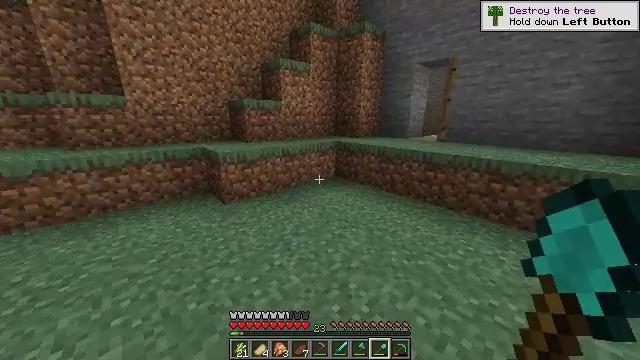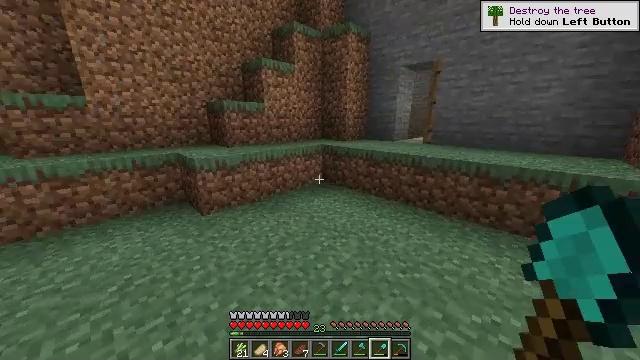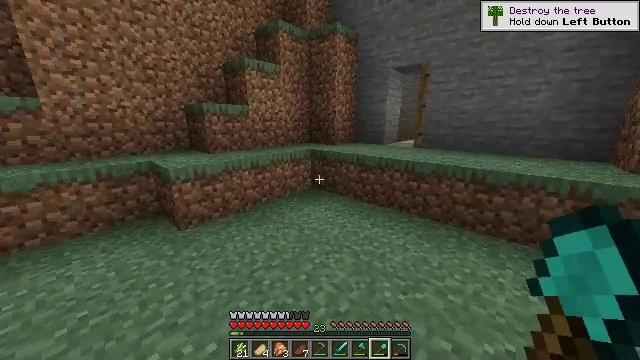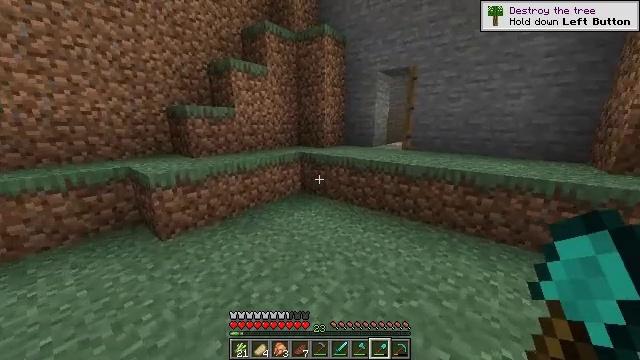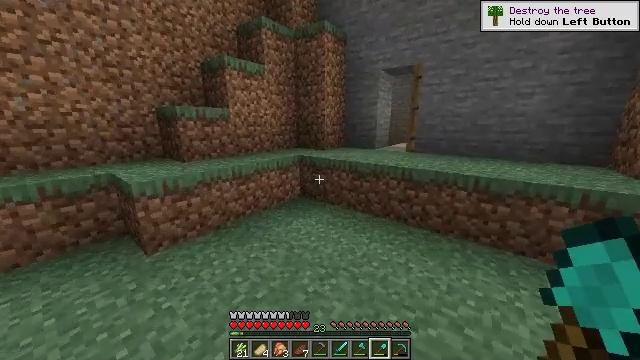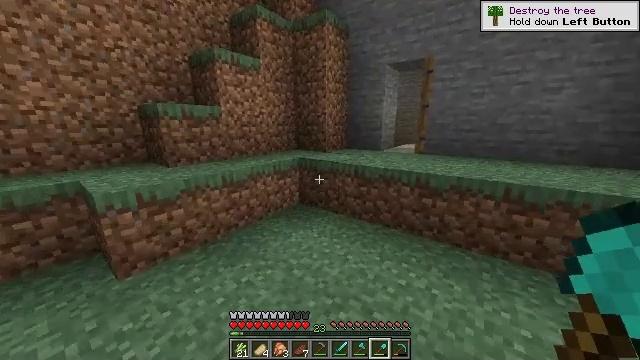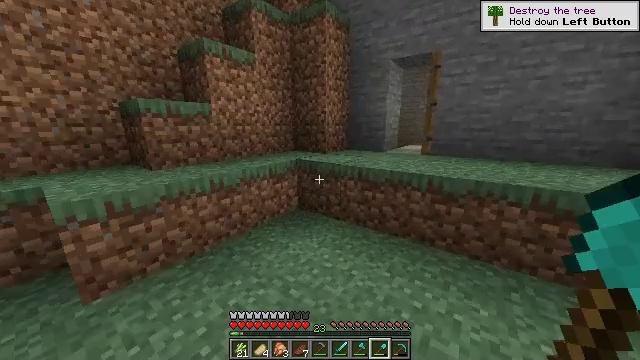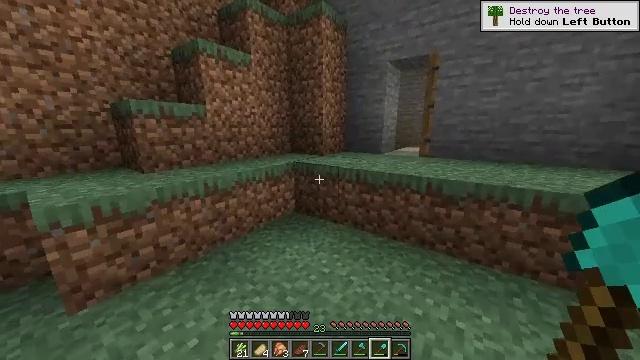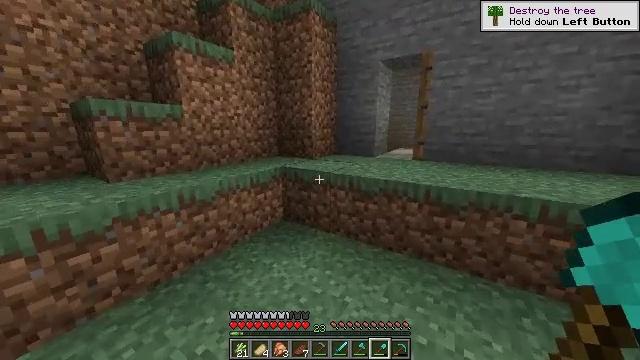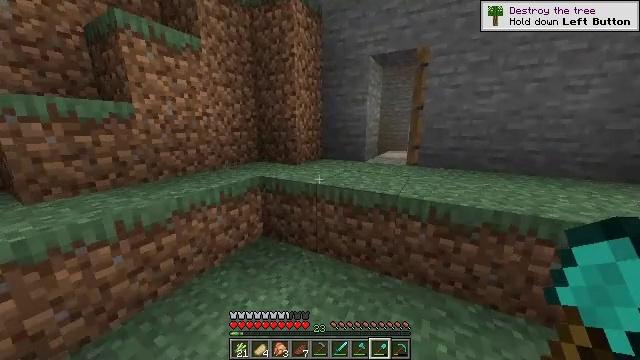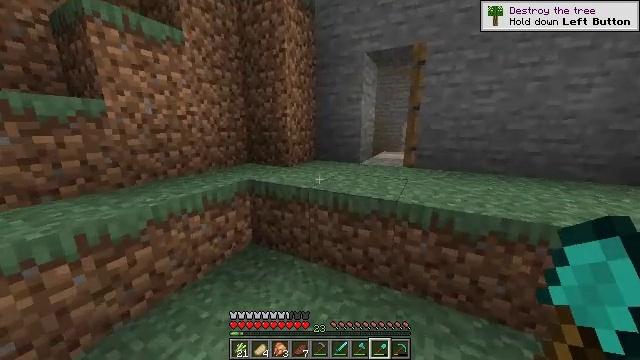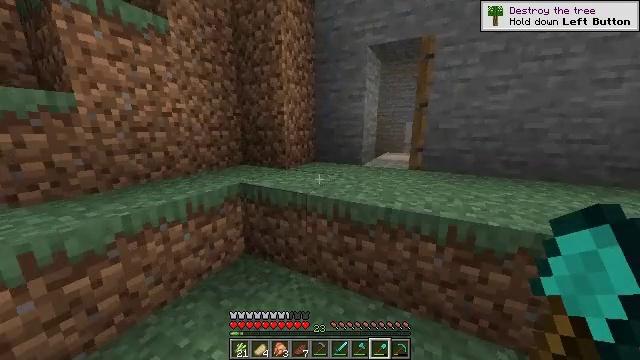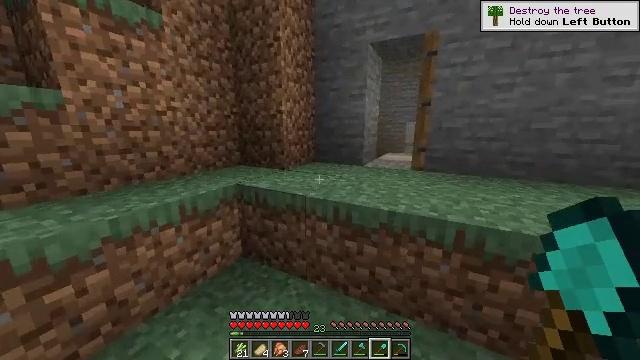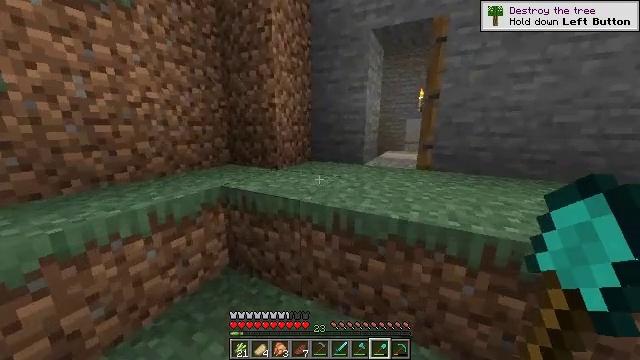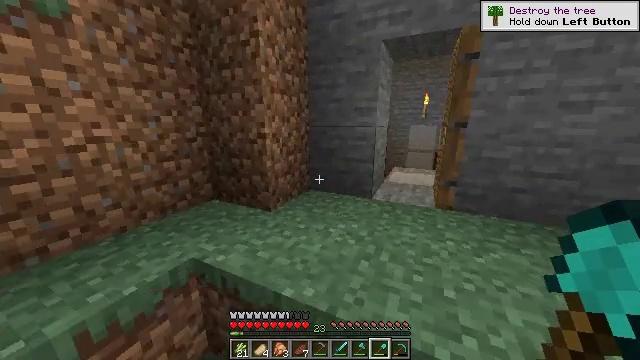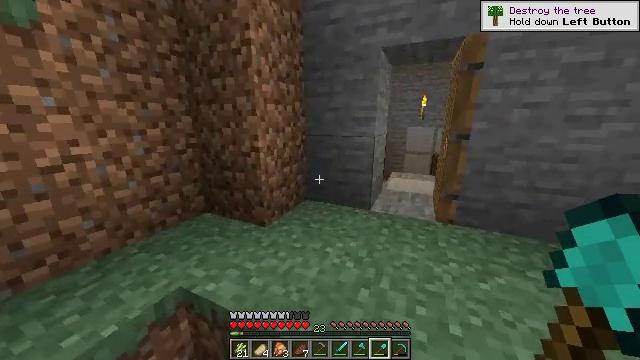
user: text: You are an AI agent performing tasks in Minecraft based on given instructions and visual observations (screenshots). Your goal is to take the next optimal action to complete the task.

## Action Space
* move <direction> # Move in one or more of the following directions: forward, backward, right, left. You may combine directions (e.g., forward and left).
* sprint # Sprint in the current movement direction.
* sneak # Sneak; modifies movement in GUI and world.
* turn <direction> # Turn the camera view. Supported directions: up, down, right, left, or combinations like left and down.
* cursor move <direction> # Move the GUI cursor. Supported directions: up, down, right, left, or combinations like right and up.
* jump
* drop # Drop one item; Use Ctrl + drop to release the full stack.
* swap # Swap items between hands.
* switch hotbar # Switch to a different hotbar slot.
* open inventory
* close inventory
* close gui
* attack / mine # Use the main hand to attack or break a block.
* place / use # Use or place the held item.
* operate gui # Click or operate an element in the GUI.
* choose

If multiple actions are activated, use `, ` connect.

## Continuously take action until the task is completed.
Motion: motion action
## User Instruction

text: Make a bucket using iron ingots at the crafting table.
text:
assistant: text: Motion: move forward, sprint, turn right
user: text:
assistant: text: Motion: move forward, turn right
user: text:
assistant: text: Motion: move forward, turn right
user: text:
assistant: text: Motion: move forward
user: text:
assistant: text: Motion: move forward
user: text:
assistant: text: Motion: move forward
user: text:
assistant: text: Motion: move forward
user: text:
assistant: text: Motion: move forward, turn right
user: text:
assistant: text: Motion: move forward, turn right
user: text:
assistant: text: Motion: move forward, turn right
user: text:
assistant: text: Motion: move forward
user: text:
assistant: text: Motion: move forward
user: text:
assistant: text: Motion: move forward
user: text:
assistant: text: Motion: move forward, jump
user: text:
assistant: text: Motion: move forward, jump
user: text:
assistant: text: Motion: move forward, turn right and down, jump
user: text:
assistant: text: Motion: move forward, turn right and down, jump
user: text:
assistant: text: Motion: move forward, turn right, jump
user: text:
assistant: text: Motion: move forward, turn right, jump
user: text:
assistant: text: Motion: move forward, turn right
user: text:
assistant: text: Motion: move forward, turn right
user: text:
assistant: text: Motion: move forward, turn right and down
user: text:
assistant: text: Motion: move forward, turn right and down
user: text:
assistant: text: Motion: move forward, turn right and down
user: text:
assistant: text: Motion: move forward and move right
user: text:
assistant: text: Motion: move forward and move right
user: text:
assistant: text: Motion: move forward and move right
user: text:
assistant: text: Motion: move forward and move right
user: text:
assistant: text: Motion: move forward, sprint, turn left
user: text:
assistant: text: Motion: move forward, sprint, turn left